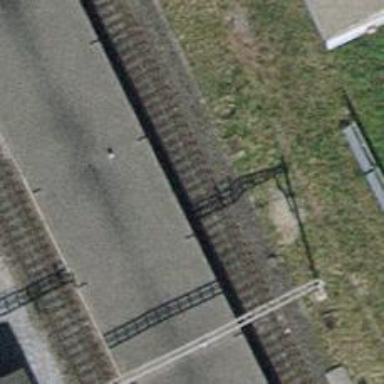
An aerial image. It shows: Public transport stop position along the railway.